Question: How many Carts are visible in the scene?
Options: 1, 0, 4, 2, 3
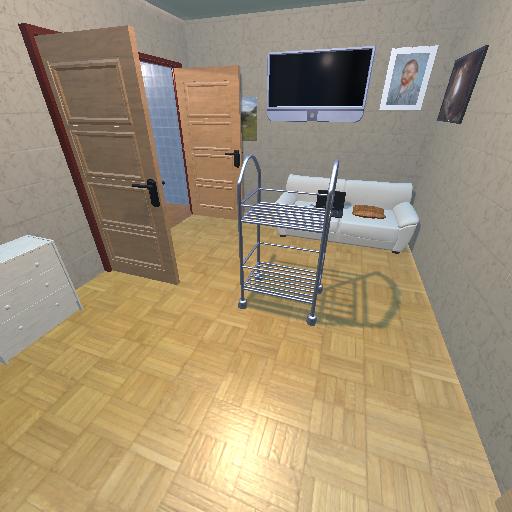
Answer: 1